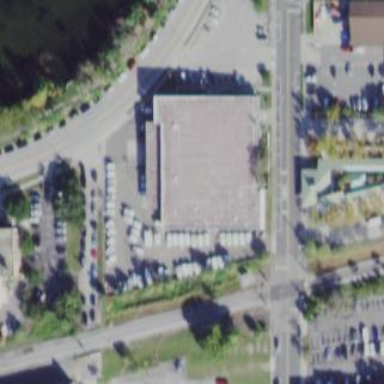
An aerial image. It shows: Post office building.